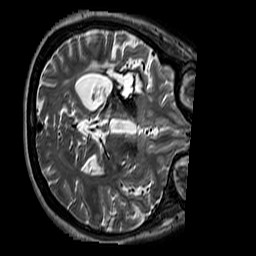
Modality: T2w
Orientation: axial
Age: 31
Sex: female
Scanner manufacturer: siemens
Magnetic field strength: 3 T
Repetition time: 3.2 s
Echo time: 0.212 s